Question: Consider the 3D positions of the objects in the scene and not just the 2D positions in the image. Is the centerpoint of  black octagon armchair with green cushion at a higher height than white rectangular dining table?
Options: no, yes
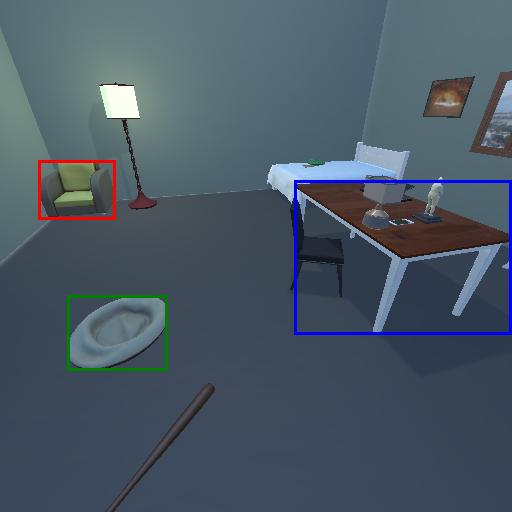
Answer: no